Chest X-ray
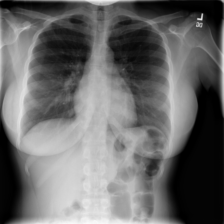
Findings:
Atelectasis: negative
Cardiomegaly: negative
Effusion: negative
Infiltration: negative
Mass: negative
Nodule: negative
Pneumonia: negative
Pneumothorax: negative
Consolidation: negative
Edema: negative
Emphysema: negative
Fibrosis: negative
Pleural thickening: negative
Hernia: negative